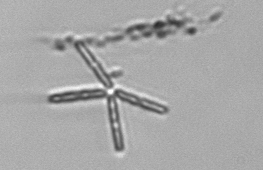
Label: Thalassionema